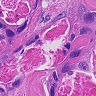
Metastatic tissue present: yes